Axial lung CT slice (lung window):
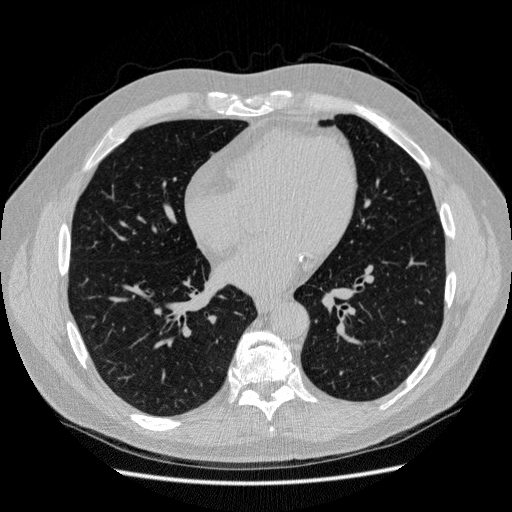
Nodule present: no